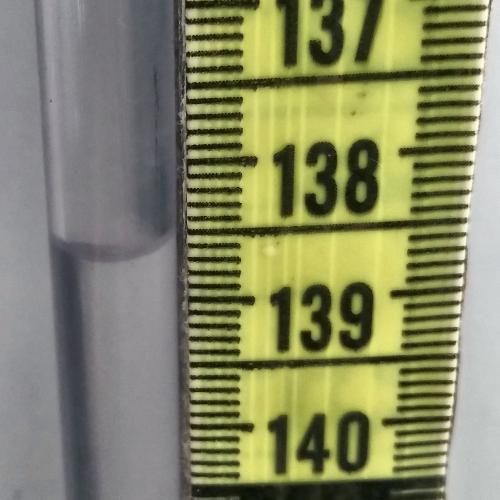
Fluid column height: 138.6 cm